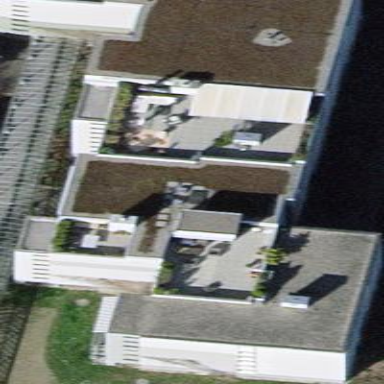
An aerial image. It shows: Apartment building with flat roof.